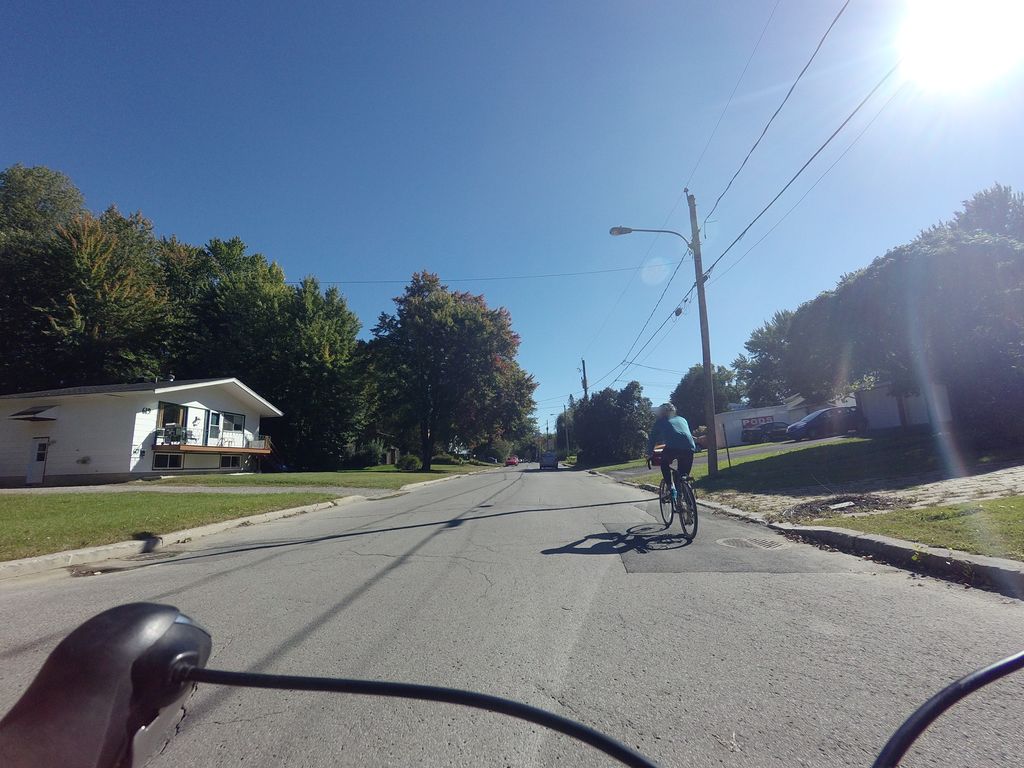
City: ottawa-gatineau